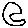
Label: moon